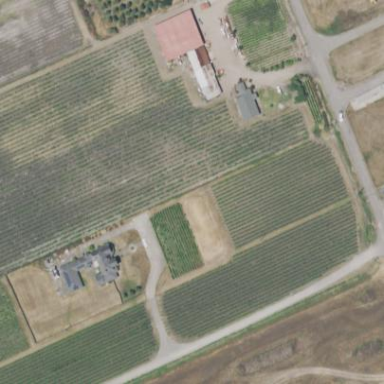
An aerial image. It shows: Vineyard where grapes are grown.